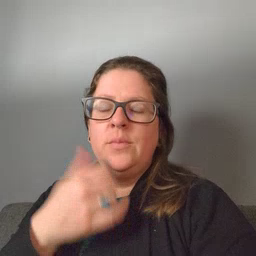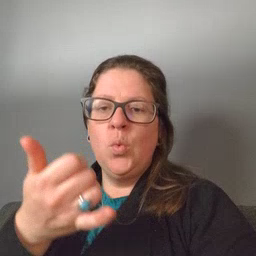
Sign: callonphone